Aerial crown-view tile of a tropical tree (Barro Colorado Island, Panama), acquired 20240813:
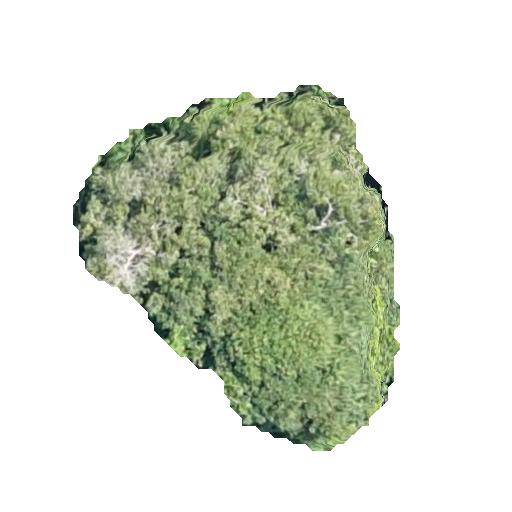
Species: Prioria copaifera
GBIF accepted scientific name: Prioria copaifera
Crown area: 121.974 m²